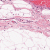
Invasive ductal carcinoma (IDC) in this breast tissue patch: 0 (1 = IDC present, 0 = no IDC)